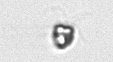
Label: Pyramimonas